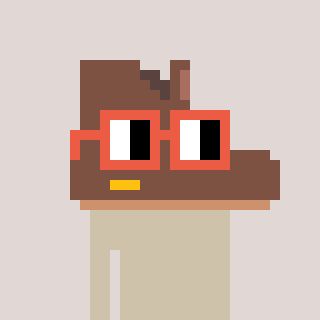
a pixel art character with square orange glasses, a boot-shaped head and a bege-colored body on a warm background